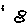
Label: circle